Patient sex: M
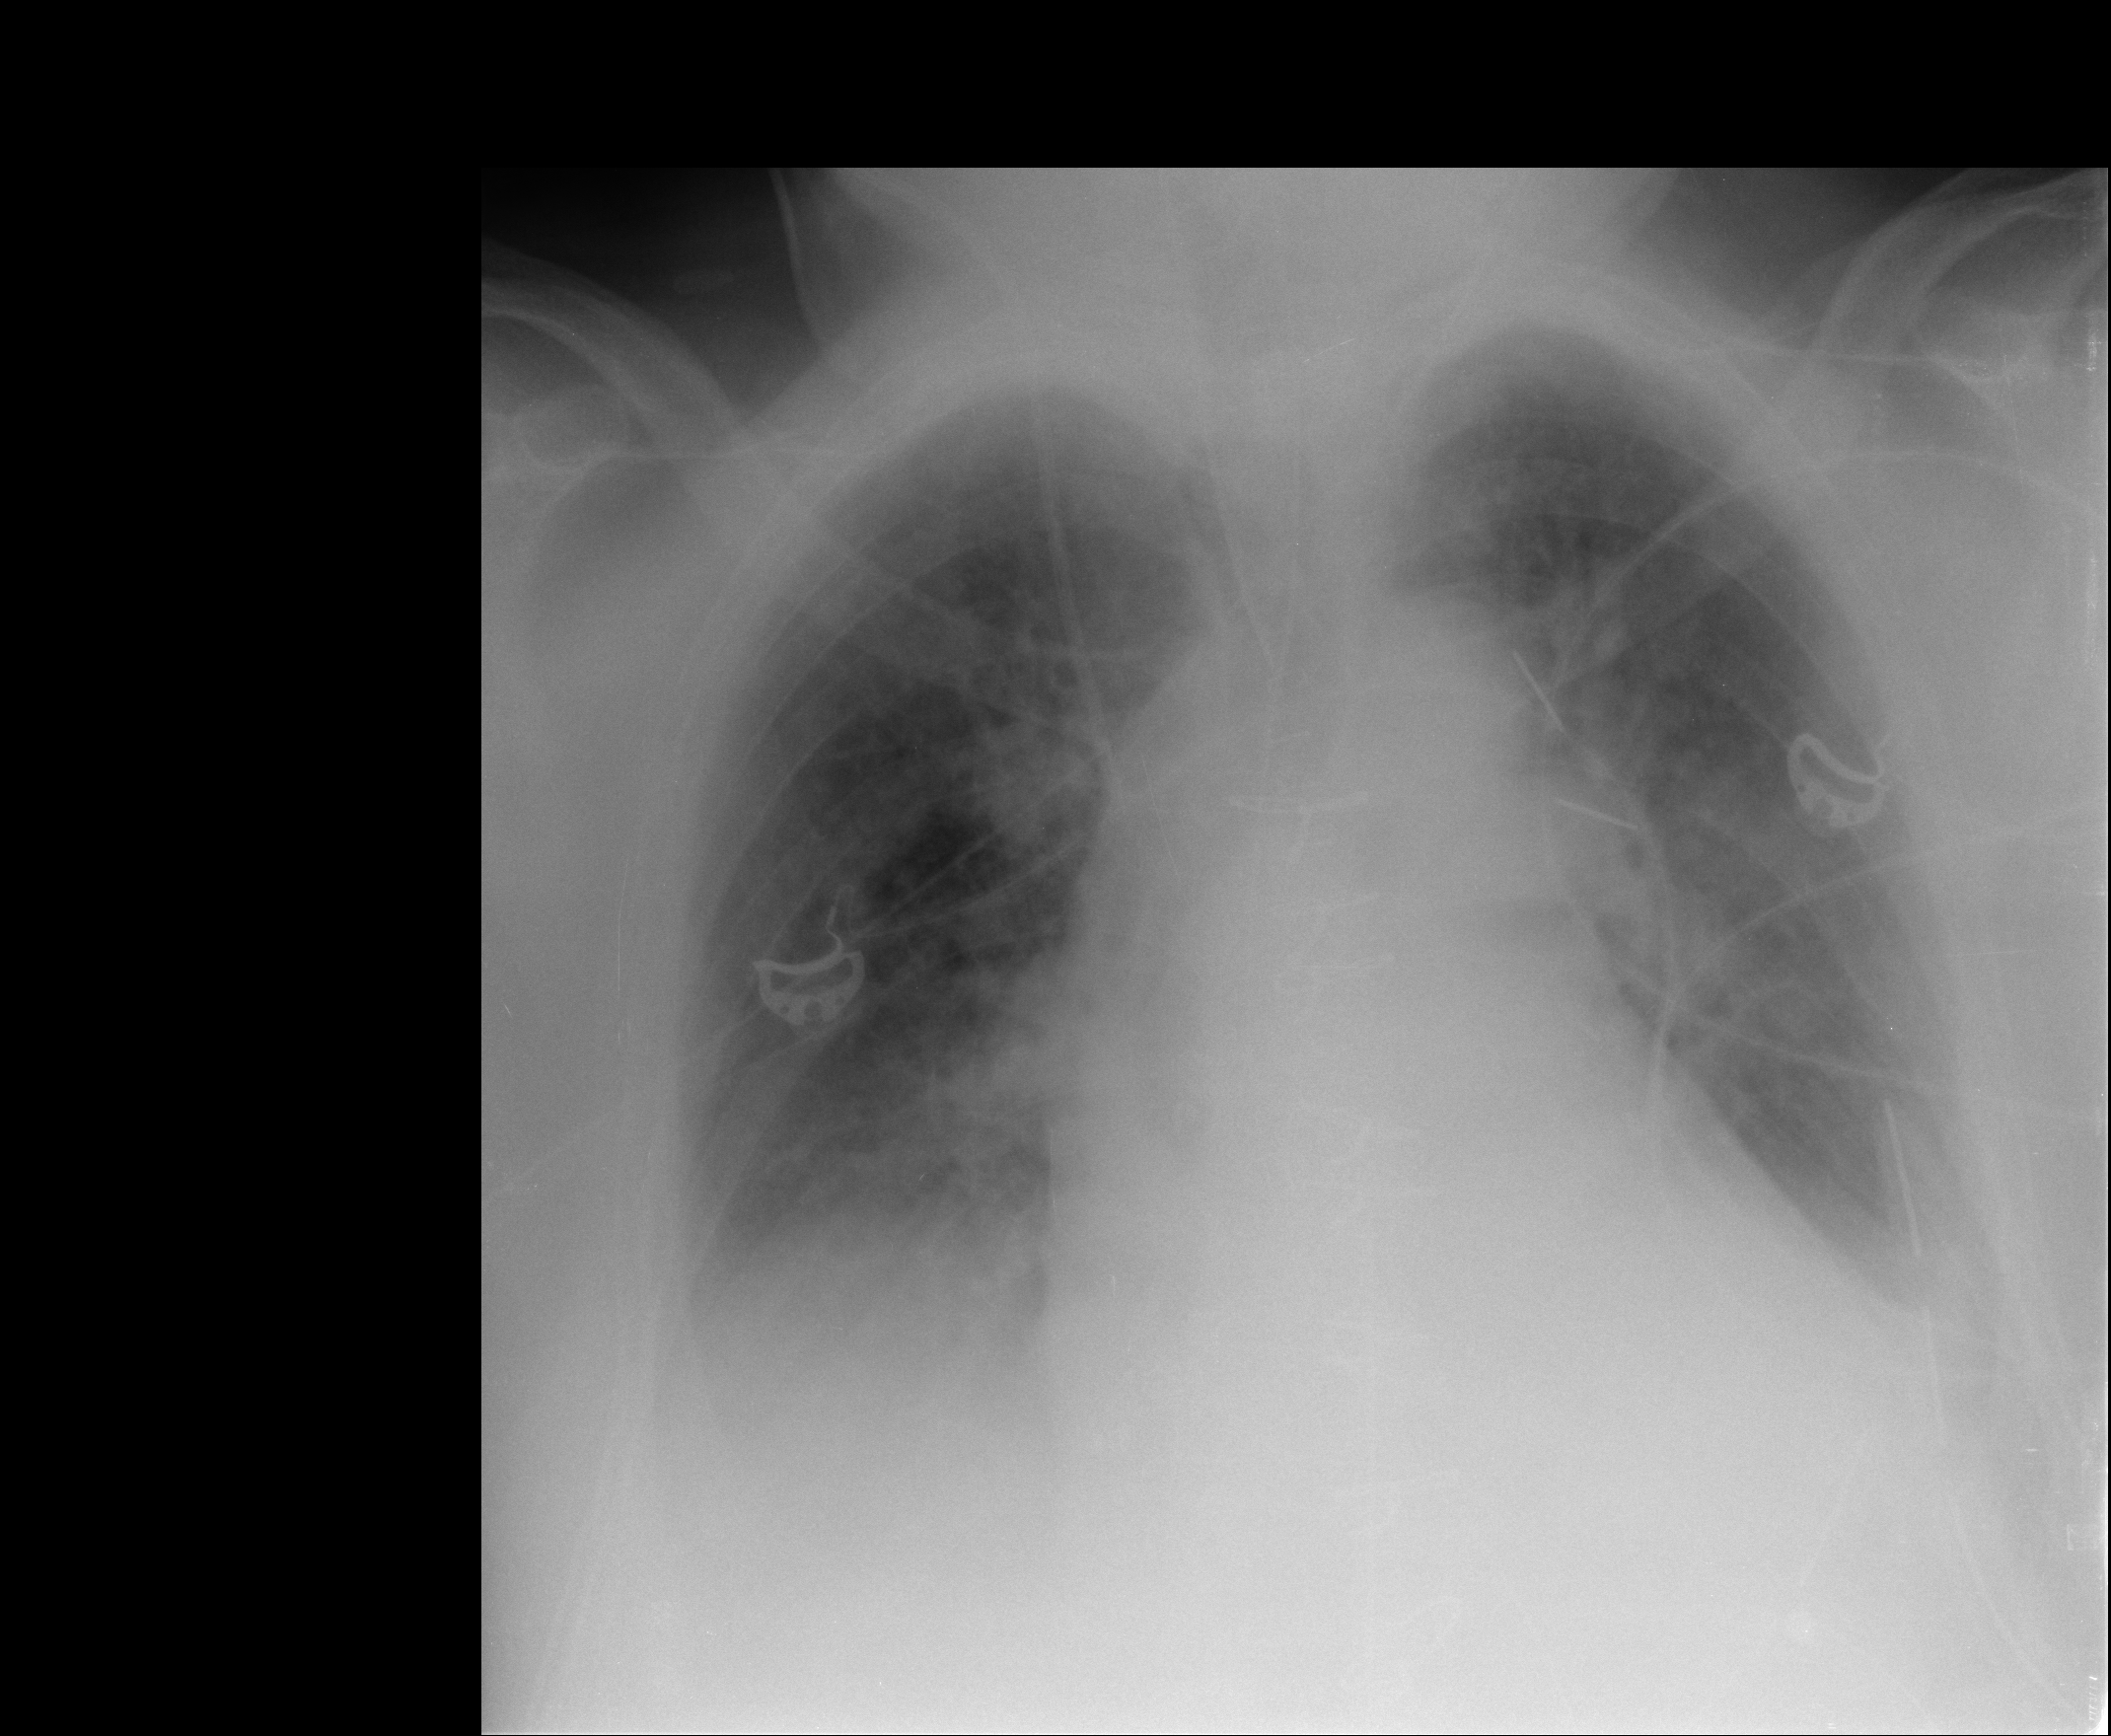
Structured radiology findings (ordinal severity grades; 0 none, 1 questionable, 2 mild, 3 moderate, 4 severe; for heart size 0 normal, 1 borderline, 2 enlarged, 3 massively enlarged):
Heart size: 0
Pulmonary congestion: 2
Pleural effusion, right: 0
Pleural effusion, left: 0
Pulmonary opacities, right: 1
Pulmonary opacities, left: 1
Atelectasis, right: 0
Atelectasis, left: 0